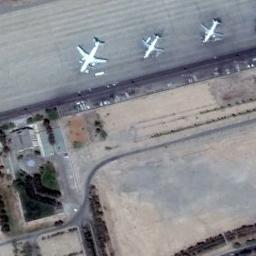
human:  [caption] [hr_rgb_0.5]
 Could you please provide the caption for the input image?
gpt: Three airplanes are parked on the open place beside buildings .

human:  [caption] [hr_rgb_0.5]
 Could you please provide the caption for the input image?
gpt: Three planes parked diagonally in a line on the airport and a clearing in front of them .

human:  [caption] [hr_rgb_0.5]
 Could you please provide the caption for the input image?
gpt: Two small planes and one big plane were parked on the open ground .

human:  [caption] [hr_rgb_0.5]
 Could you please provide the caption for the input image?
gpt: Several planes of different sizes parked neatly in the open space at the airport, With many cars parked next to the plane .

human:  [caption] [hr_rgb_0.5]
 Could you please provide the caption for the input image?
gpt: Three planes are in the clearing next to the grass .